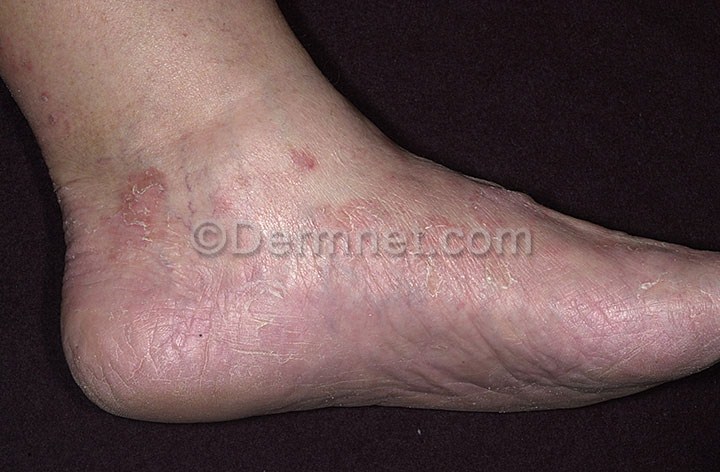
Disease: Tinea Ringworm Candidiasis and other Fungal Infections